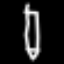
Label: pencil